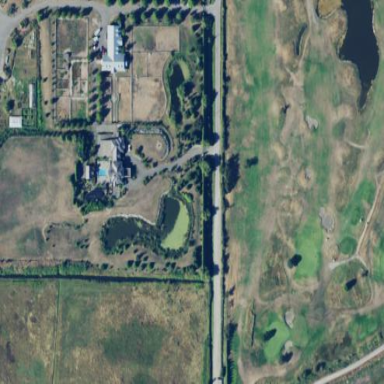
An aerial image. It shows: Rough area on grassy golf course.